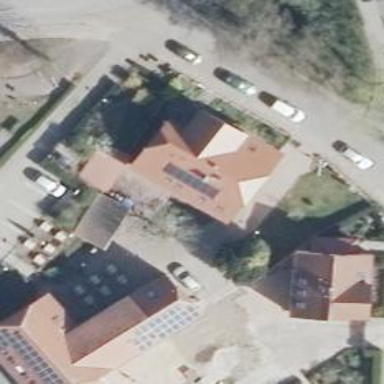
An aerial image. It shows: Veterinary facility.